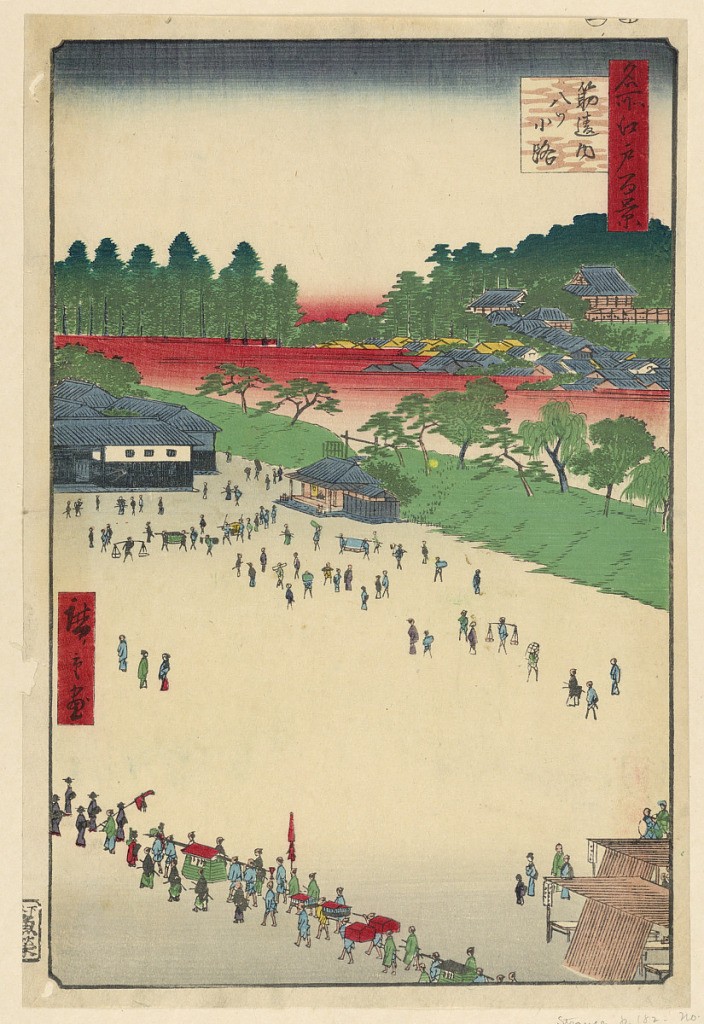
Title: Yatsukoji Junction at Suji-chigai (Suji-chigai-uchi, Yatsukoji) From the Series One Hundred Famous views of Edo
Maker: Ando Hiroshige, Japanese, 1797–1858
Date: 1857
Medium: Woodblock print in colored ink on paper
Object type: Print
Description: Yatsukoji is where all the roads converged. From Uchikanda to Sotokanda and Sudacho to Shitaya, all the gates were opened. Here is a procession for the Kanda Festival. The parade passes through the Takebashi-mon gate, the Tokiwabshi-mon Gate, and the Sujichgai-mon Gate, to return to the Kanda Myojin Shrine. Many other people are seen around the shrine to pay their respects.